Question: When I first make a HttpWebRequest in a Winform App, it takes 10~30 seconds to process the first request. Subsequent calls takes less than a second. I wrote a little POC app to exemplify this, it consists of two buttons and 2 textBoxes, an image of the app can be found here (I can't upload images here yet...):

The app code is very simple:
'''
public partial class Form1 : Form
{
DateTime _start;
TimeSpan _span;
int _count = 0;
public Form1()
{
InitializeComponent();
}
private void Form1_Load(object sender, EventArgs e)
{
}
private void button1_Click(object sender, EventArgs e)
{
_count++;
_start = DateTime.Now;
HttpWebRequest _request = (HttpWebRequest)WebRequest.Create(textBox1.Text); ;
// Added after Conrad's response:
_request.CachePolicy = new HttpRequestCachePolicy(HttpRequestCacheLevel.NoCacheNoStore);
HttpWebResponse _response = (HttpWebResponse)_request.GetResponse();
_response.Close();
_span = DateTime.Now - _start;
textBox2.Text += _count.ToString("000") + ": " + _span.ToString(@"mm\:ss\,fff") + "
";
}
private void button2_Click(object sender, EventArgs e)
{
textBox2.Text = "";
}
}
'''
Why does it take so long in the 1st request? There is something I can do to speed this up?
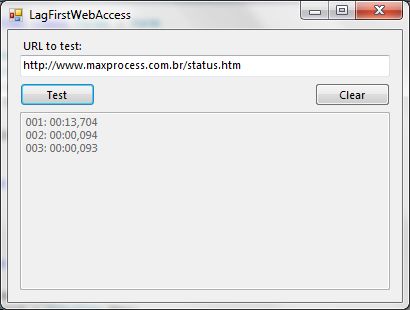
Answer: If you set the proxy property to null it will work as well, even without disabling the logical cards.
Source: <URL>